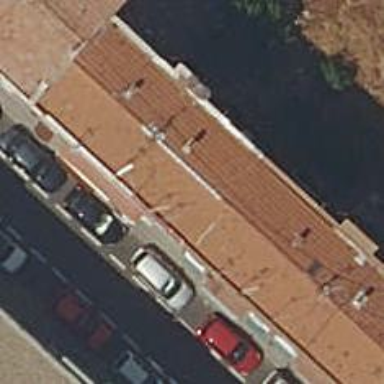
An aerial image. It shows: Building.